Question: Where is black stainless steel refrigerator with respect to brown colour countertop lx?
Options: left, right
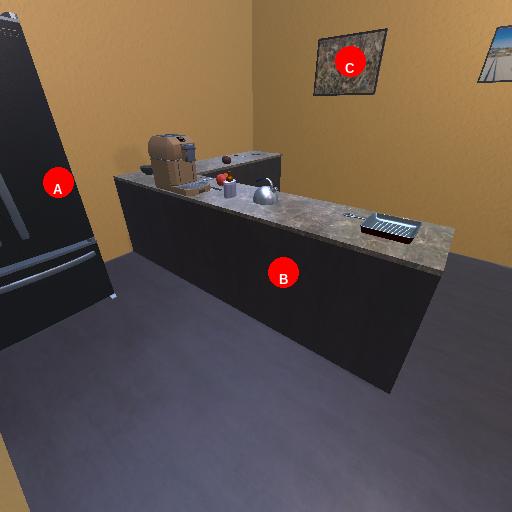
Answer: left